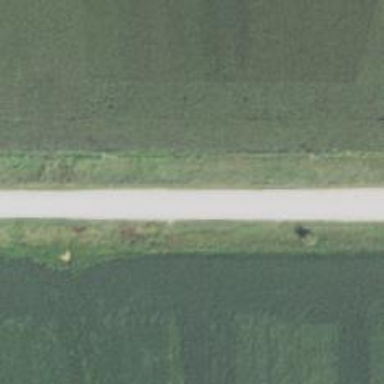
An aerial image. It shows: Tertiary road.